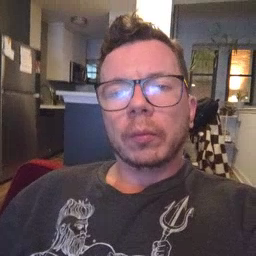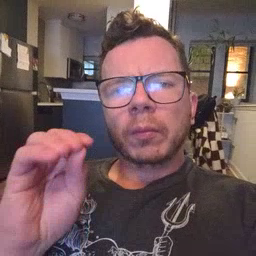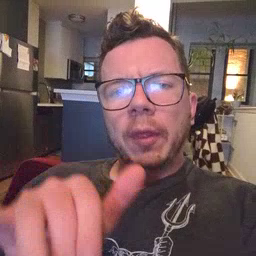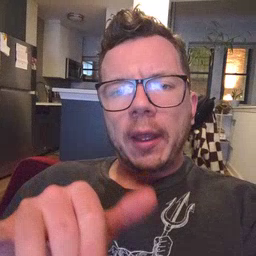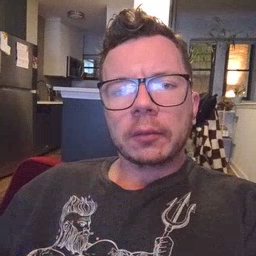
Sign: that